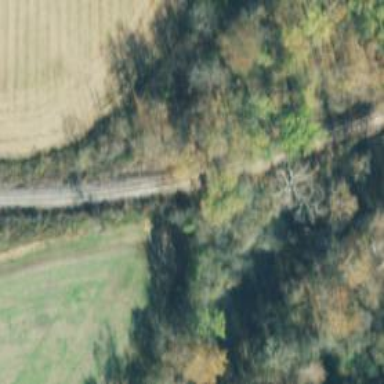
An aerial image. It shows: Railway track.